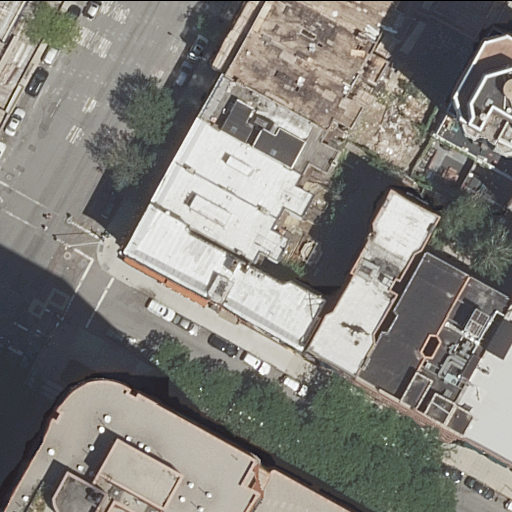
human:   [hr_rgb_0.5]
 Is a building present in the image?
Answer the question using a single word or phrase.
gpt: yes

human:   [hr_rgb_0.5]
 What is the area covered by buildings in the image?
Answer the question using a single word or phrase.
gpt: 2797m2

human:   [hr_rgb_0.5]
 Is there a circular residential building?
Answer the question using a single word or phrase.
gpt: no

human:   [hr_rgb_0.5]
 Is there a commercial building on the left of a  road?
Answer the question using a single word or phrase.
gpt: no

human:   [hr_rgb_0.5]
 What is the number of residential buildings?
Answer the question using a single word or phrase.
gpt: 9

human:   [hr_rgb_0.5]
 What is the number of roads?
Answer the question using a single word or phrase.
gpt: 10

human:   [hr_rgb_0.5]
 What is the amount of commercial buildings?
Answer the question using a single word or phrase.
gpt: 0

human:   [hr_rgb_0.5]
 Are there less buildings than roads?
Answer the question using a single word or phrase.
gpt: yes

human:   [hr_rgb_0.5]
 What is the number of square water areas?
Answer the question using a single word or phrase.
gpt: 0

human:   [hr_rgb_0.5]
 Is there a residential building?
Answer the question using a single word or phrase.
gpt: yes

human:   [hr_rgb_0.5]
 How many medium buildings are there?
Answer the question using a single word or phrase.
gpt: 6

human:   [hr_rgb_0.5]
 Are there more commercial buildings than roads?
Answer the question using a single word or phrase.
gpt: no

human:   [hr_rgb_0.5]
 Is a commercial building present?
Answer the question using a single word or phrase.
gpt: no

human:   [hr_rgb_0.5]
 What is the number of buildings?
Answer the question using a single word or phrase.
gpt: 9

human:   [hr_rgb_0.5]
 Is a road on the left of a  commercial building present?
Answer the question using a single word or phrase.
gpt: no

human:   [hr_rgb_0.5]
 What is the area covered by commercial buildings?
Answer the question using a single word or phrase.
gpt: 0m2

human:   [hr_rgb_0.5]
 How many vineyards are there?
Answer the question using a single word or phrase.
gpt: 0

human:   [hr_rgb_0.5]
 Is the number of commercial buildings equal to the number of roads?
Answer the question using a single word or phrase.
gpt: no

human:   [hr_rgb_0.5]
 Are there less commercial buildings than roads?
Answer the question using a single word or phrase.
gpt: yes

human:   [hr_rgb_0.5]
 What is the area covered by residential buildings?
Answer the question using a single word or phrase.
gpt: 2797m2

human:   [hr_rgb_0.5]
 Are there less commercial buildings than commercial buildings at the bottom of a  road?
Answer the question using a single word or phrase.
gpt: no

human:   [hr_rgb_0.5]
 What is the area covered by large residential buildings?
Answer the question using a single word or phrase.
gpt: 1012m2

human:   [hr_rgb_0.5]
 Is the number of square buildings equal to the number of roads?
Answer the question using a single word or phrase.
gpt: no

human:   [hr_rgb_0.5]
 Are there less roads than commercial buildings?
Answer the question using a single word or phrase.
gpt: no

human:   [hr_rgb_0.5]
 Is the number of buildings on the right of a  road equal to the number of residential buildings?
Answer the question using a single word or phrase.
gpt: no

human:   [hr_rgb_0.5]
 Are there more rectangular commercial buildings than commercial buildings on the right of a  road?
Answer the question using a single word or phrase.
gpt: no

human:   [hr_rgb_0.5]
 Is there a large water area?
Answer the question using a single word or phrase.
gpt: no

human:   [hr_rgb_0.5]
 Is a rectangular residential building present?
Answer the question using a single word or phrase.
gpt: yes

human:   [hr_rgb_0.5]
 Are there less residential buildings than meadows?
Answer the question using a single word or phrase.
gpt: no

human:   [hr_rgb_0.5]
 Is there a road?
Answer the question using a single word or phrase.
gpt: yes

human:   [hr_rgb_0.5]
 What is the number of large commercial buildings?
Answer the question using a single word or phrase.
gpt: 0

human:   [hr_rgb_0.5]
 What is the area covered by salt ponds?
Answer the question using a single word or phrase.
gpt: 0m2

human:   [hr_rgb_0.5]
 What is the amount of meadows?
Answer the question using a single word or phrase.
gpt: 0

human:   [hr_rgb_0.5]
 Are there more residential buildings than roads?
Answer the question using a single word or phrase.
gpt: no

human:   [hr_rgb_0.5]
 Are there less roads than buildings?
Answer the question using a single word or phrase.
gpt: no

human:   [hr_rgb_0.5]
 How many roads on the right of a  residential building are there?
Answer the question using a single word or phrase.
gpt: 4

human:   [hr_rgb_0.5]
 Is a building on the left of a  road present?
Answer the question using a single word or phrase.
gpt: yes

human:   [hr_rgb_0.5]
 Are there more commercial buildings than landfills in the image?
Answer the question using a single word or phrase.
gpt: no

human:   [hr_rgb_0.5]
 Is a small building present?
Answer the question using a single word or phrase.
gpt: yes

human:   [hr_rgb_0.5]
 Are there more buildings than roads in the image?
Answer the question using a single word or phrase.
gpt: no

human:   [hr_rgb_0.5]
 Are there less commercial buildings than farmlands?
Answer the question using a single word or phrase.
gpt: no

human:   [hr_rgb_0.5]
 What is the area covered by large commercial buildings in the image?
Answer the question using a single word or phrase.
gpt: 0m2

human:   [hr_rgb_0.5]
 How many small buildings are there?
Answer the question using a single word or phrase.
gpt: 2

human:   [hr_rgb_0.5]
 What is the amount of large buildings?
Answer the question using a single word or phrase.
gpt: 1

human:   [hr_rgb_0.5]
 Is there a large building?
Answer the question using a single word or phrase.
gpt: yes

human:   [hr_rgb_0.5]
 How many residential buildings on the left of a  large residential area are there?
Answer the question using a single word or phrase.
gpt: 0

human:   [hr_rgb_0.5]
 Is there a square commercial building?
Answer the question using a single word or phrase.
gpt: no

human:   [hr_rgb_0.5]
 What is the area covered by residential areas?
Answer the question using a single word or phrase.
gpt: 0m2

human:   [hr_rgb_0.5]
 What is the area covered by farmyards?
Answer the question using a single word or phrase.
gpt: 0m2

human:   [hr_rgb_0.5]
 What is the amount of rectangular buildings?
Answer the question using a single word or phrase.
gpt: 4

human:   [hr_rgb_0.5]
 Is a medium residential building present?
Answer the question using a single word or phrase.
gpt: yes

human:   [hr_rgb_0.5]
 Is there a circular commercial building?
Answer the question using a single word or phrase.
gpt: no

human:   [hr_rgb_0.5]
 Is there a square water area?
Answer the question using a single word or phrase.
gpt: no

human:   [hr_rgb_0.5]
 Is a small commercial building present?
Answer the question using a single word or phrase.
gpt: no

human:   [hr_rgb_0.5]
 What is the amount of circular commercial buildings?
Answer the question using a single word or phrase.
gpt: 0

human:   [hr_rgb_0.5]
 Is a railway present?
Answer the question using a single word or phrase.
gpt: no

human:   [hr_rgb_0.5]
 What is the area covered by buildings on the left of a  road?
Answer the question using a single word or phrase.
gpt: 13m2

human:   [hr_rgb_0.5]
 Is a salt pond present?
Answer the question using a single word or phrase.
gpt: no

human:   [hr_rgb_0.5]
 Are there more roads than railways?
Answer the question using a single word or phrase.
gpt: yes

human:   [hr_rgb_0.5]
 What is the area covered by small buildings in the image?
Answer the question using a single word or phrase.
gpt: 14m2

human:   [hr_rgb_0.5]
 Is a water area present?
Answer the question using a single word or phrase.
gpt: no

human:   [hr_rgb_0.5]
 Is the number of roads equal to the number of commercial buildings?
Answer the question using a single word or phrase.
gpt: no

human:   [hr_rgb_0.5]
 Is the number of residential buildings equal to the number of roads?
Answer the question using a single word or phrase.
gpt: no

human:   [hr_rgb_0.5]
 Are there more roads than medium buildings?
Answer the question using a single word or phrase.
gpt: yes